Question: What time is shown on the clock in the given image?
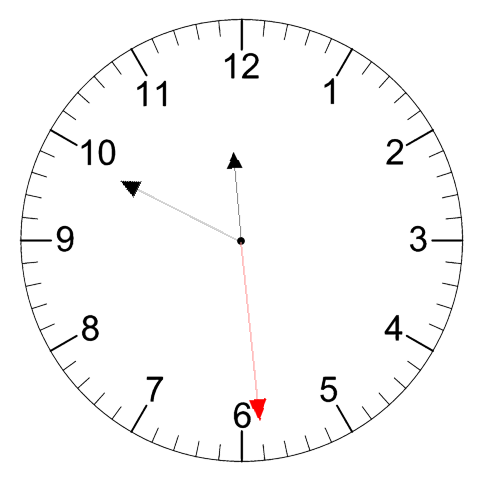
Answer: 11:49:29